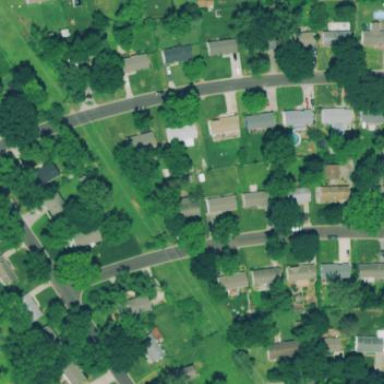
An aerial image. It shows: Single-family residential area.